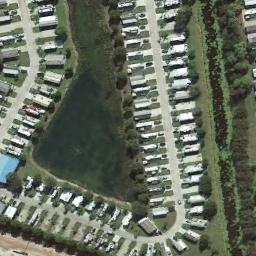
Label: mobile_home_park